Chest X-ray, AP view. Patient: 53 years old, sex M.
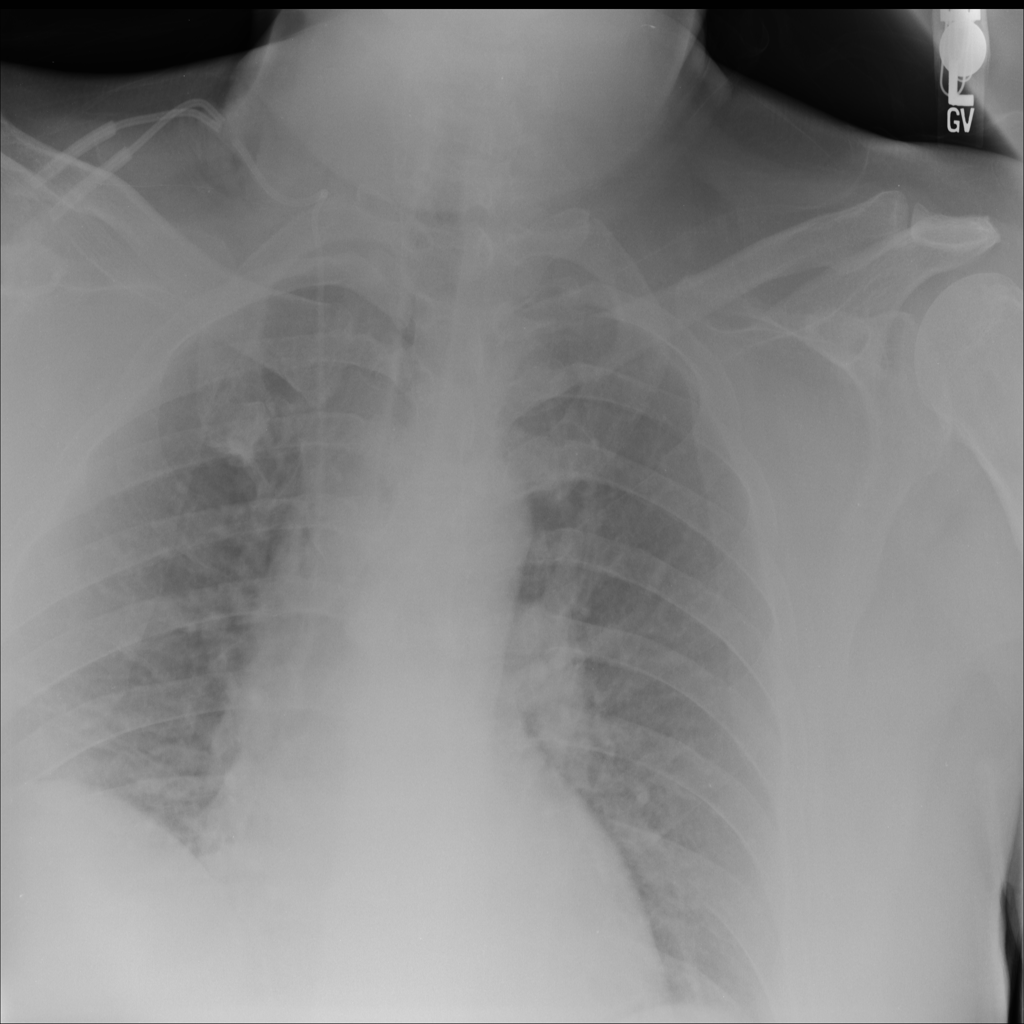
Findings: No Finding